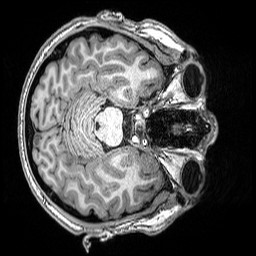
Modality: T1w
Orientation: axial
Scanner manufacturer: siemens
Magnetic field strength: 3 T
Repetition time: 2.5 s
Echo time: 0.00343 s